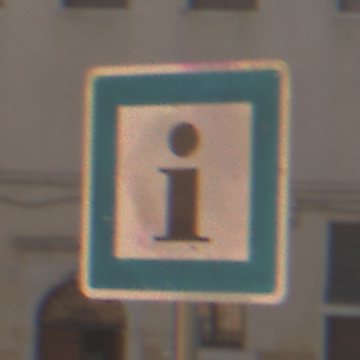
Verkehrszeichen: Informationsstelle
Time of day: MorningAfternoon
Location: Outdoor (Urban)
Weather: Clear
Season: NotSpecified
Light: Natural